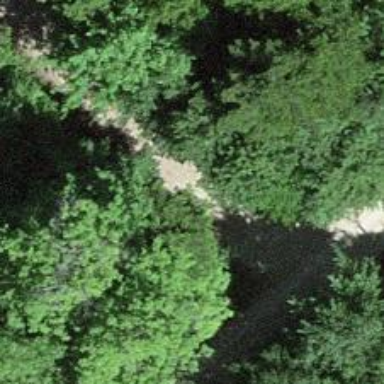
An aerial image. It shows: Unpaved track with grade2 surface.